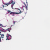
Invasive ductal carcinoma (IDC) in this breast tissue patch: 0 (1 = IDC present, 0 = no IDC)